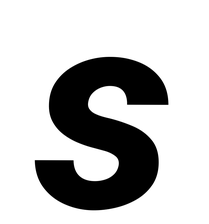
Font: Roboto-Italic_ExtraBold_Italic